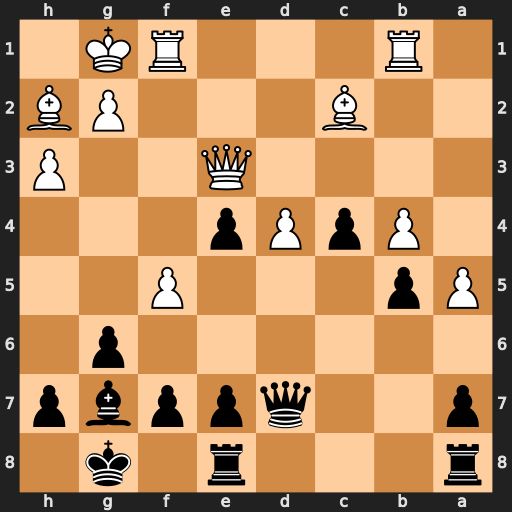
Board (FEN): r3r1k1/p2qppbp/6p1/Pp3P2/1PpPp3/4Q2P/2B3PB/1R3RK1
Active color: b
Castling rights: -
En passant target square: -
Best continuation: Bxd4 Qxd4 Qxd4+